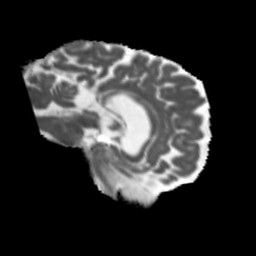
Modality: MD
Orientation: sagittal
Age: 66
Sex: female
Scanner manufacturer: siemens
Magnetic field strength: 3 T
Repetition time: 5.47 s
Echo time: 0.0854 s